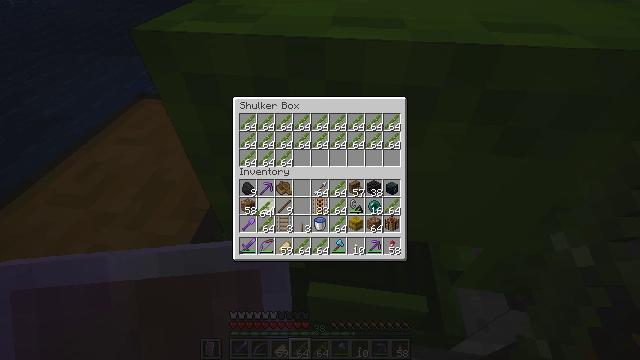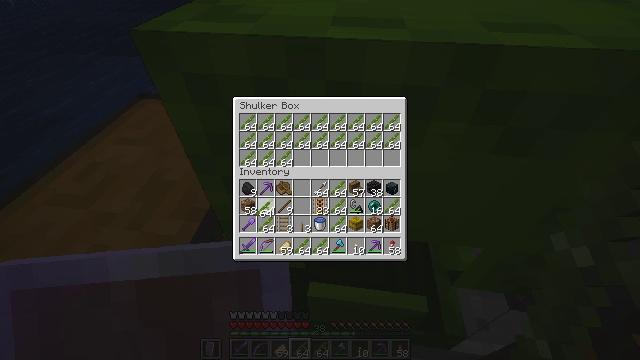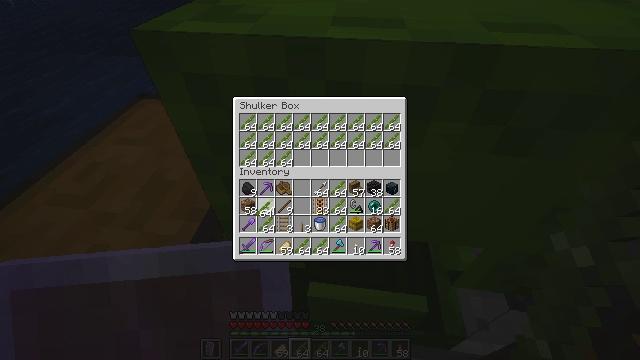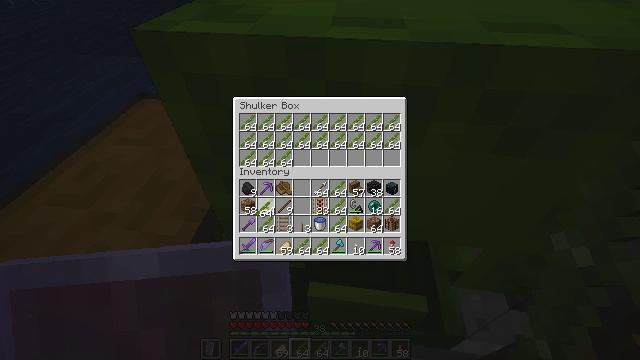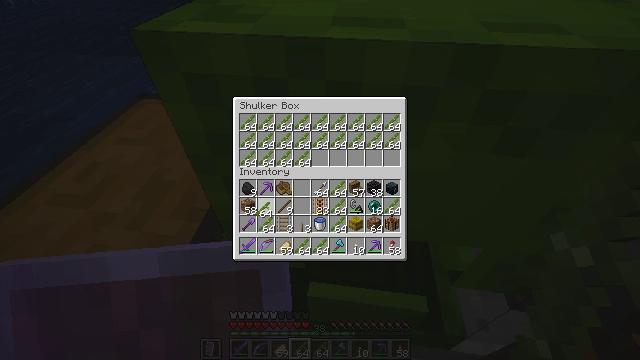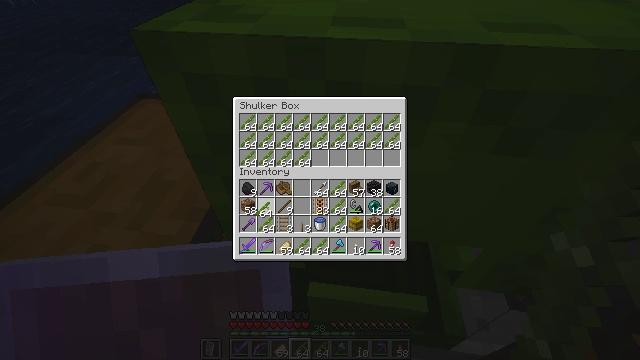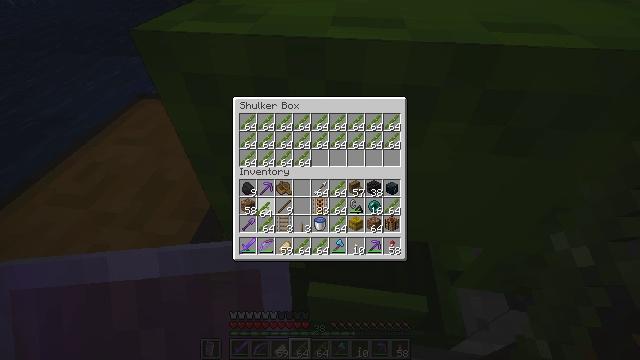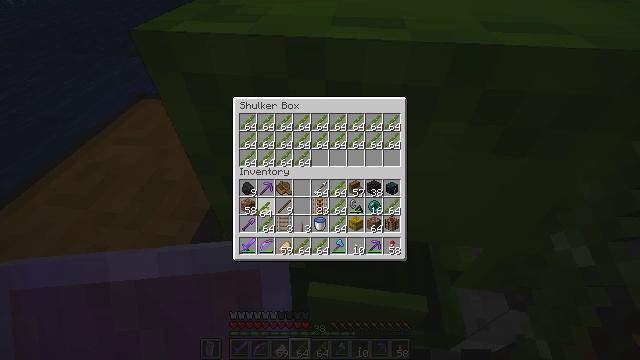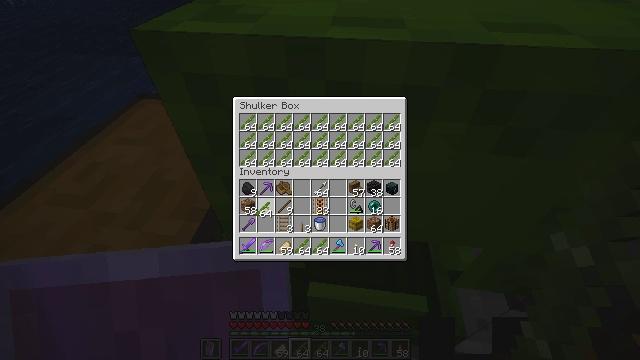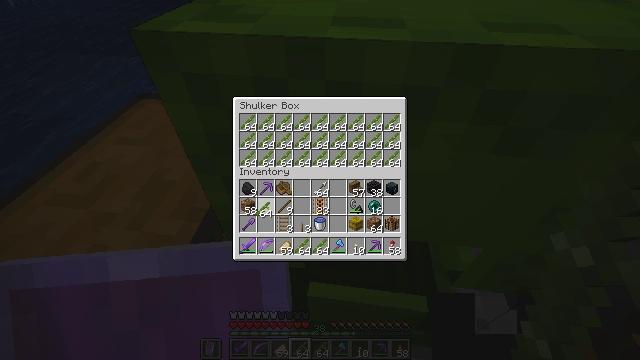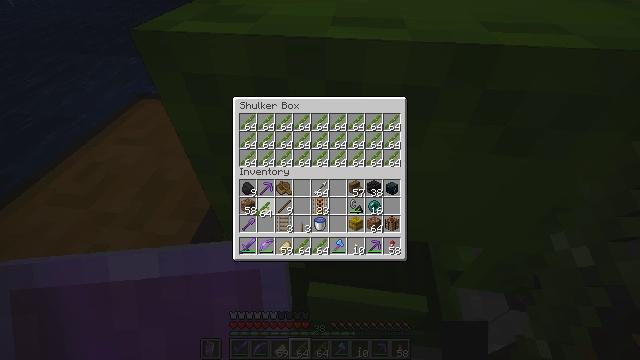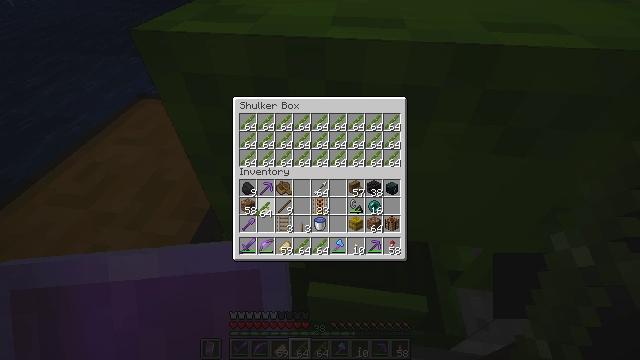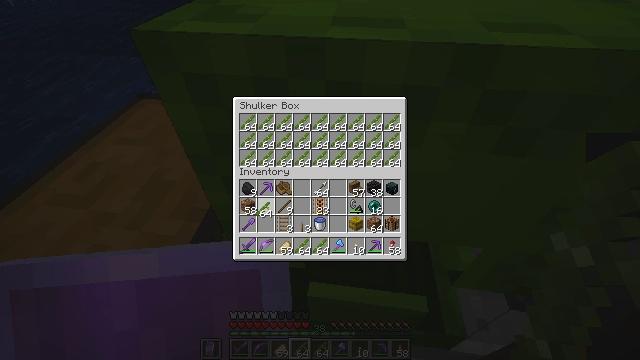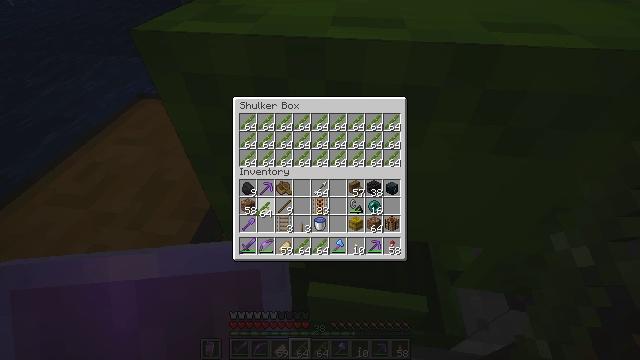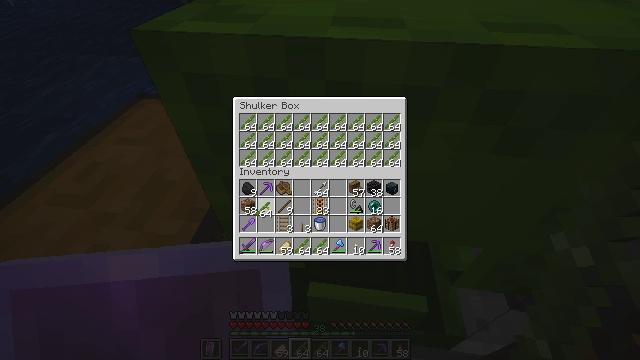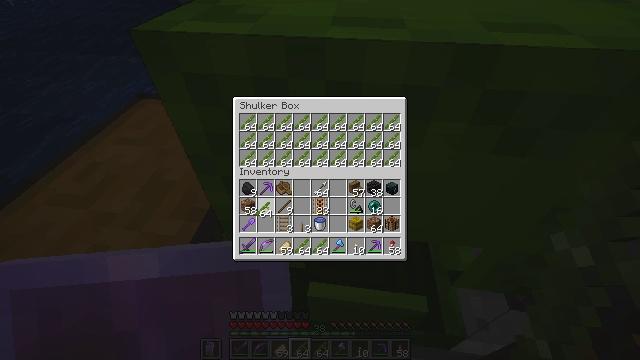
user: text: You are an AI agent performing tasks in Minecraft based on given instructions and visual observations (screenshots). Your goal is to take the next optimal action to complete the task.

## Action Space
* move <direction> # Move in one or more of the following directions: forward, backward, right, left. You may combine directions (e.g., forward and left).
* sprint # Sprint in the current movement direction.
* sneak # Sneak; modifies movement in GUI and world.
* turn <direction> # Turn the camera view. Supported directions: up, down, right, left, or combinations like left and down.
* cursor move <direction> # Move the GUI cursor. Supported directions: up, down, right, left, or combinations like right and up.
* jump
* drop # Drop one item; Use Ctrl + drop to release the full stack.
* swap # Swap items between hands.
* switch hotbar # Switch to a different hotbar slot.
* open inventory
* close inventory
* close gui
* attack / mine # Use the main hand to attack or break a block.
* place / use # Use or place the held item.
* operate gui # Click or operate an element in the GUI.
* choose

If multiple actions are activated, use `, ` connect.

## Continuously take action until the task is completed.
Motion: motion action
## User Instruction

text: Disassemble the lime shulker box by mining it.
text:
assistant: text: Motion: sneak
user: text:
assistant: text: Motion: sneak, attack / mine
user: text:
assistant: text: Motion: sneak, attack / mine
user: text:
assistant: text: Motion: sneak
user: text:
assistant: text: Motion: sneak, attack / mine
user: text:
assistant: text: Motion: sneak, attack / mine
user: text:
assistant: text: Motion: sneak, attack / mine
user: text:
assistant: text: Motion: sneak
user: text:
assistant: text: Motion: sneak, attack / mine
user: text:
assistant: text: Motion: sneak, attack / mine
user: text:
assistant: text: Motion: sneak
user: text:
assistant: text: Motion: sneak, attack / mine
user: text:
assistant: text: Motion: sneak, attack / mine
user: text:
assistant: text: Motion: sneak, attack / mine
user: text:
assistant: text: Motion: sneak
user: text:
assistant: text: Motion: sneak
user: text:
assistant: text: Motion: sneak
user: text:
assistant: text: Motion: sneak
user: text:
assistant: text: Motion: sneak
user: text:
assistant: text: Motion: no_op
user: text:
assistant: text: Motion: no_op
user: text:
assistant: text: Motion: no_op
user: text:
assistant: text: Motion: no_op
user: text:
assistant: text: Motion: no_op
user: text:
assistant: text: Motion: no_op
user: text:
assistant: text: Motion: no_op
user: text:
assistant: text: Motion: no_op
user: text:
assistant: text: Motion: no_op
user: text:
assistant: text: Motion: no_op
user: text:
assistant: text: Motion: attack / mine